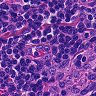
Metastatic tissue present: no